Question: I'm looking for the name of the small red counter in the picture below. Thanks !

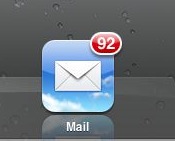
Answer: '''
[UIApplication sharedApplication].applicationIconBadgeNumber = 92;
'''